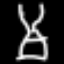
Label: hourglass